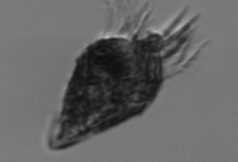
Label: Strombidium_wulffi